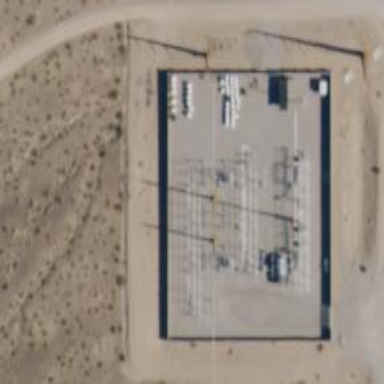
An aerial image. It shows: Substation with power equipment.